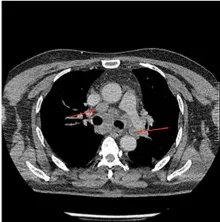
The CT and MRI imaging examination of the patient. (B) The lobar nodule in the left upper lung.
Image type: radiology (ct)